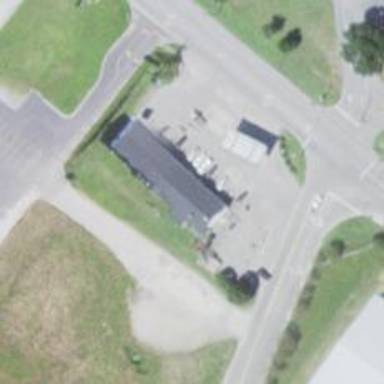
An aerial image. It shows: Convenience shop.